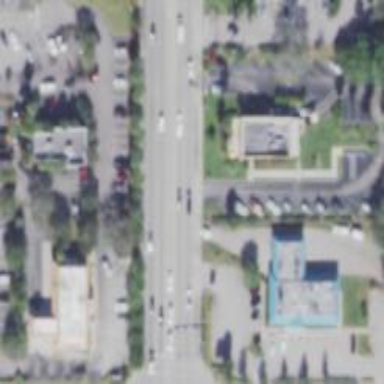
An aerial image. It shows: Primary highway with asphalt surface and separate sidewalk.